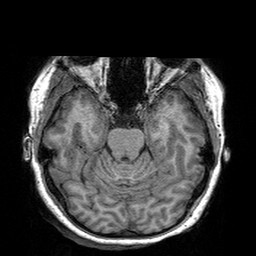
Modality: T1w
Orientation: coronal
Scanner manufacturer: siemens
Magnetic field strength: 3 T
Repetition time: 2.3 s